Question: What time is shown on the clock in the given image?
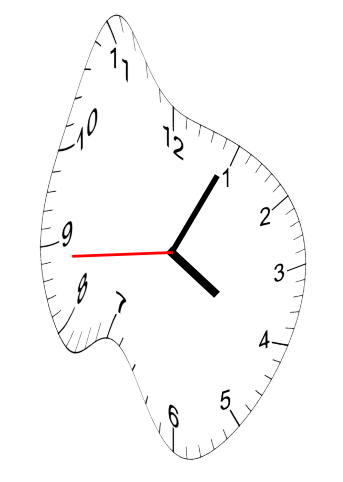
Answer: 04:04:44